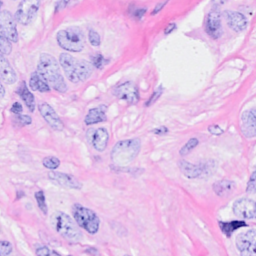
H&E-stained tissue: Breast